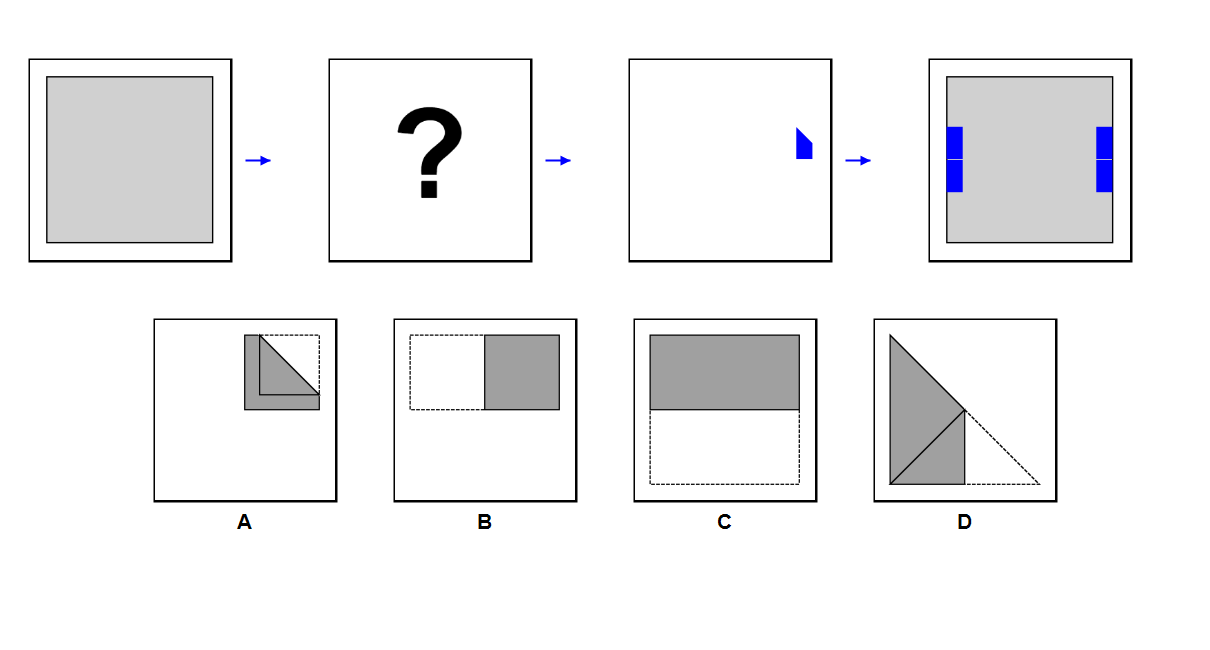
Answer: D